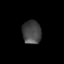
Tissue: skin
Cell type: Myeloid cells
Senescence score: 0.268
Nuclear area (px): 427
Mean DAPI intensity: 69.808